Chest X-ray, PA view. Patient: 27 years old, sex F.
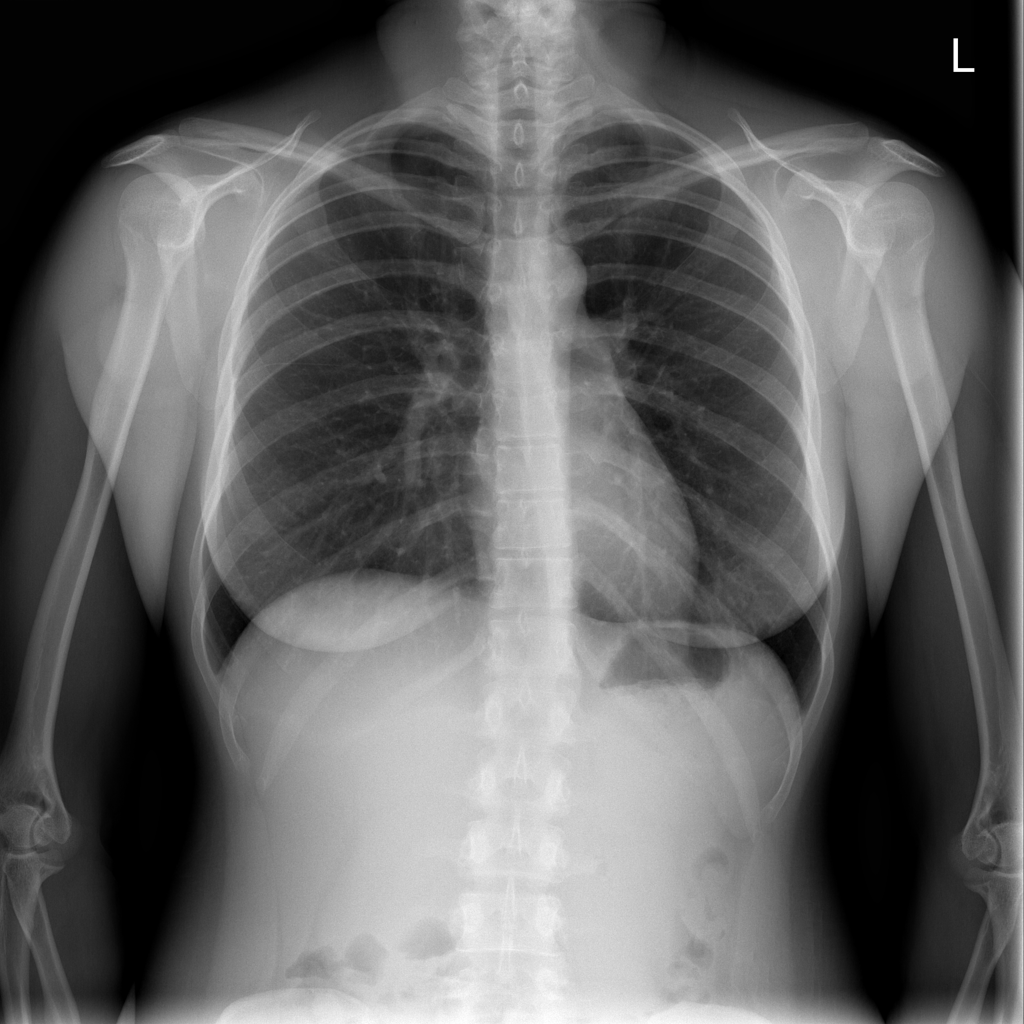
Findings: No Finding